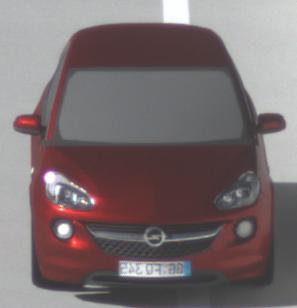
Make: Opel
Model: ADAM 1.2
Detailed model: ADAM
Model produced from: 2013/01
Model produced until: 2014/11
Doors: 3
Color: red
Road condition: dry road
Daytime: morning or afternoon
Contrast: high contrast